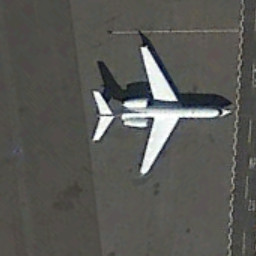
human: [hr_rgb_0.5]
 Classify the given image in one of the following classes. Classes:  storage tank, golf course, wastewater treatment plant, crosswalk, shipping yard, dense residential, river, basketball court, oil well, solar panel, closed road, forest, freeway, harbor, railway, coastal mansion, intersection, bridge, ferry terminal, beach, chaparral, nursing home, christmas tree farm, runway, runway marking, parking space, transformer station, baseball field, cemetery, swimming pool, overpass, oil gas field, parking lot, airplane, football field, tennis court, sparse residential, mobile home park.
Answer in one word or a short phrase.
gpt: airplane